Field crop: maize
Growth stage: 1
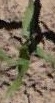
Species: maize